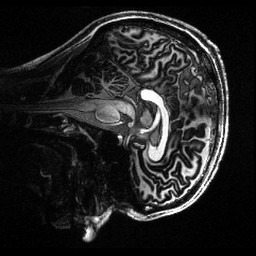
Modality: T1w
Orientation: sagittal
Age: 28
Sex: male
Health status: healthy
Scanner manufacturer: siemens
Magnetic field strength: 7 T
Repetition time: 4.3 s
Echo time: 0.00227 s